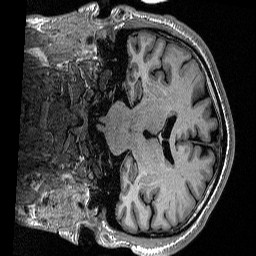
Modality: T1w
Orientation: coronal
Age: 50
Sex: male
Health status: healthy
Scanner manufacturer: siemens
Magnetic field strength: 1.5 T
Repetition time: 2.73 s
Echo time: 0.00357 s